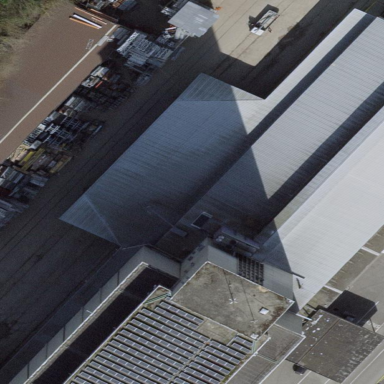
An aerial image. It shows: View of roof of building.